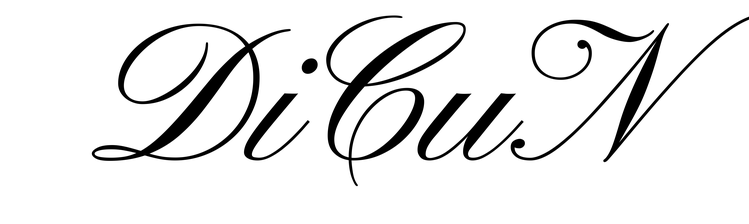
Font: PinyonScript-Regular